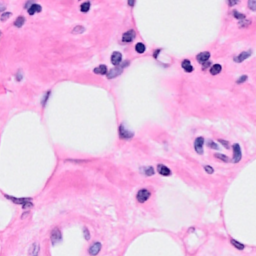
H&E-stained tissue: Breast